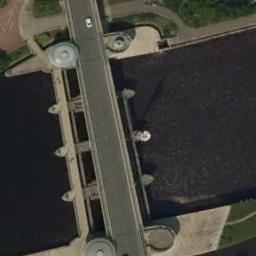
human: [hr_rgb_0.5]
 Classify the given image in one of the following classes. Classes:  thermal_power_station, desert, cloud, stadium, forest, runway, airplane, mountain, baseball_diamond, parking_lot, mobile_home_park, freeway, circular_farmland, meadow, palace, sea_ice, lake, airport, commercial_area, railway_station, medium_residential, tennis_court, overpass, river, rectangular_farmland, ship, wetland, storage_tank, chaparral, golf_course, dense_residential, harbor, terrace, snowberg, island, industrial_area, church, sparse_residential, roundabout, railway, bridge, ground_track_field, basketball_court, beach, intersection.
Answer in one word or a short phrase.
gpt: bridge